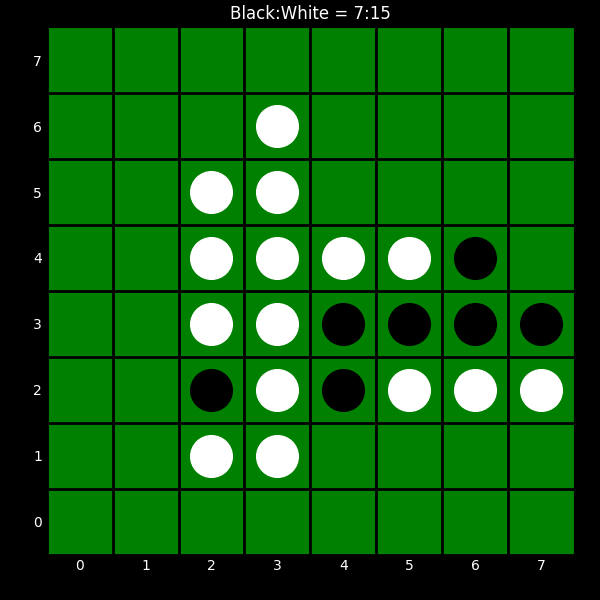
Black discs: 7
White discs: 15